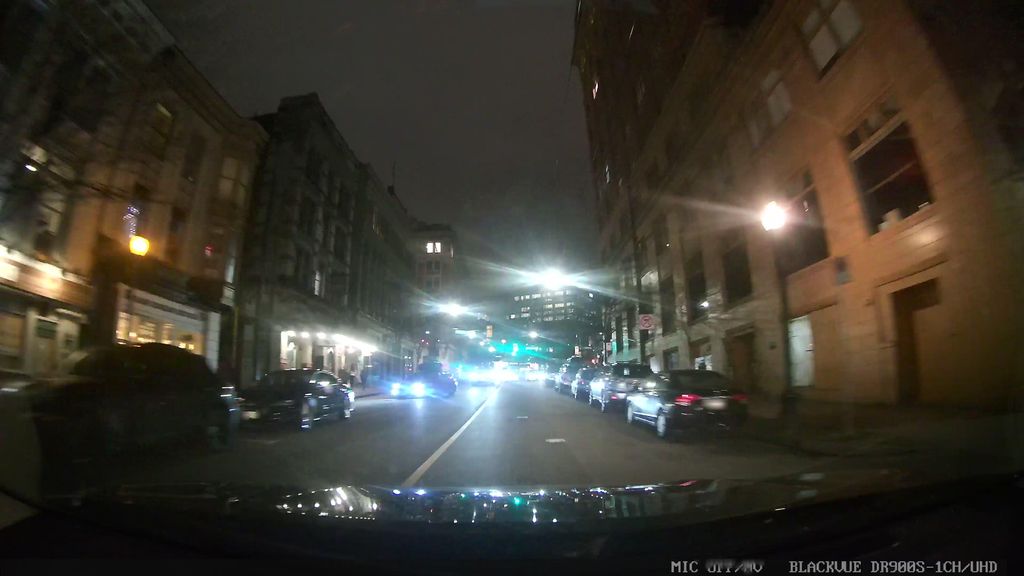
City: vancouver